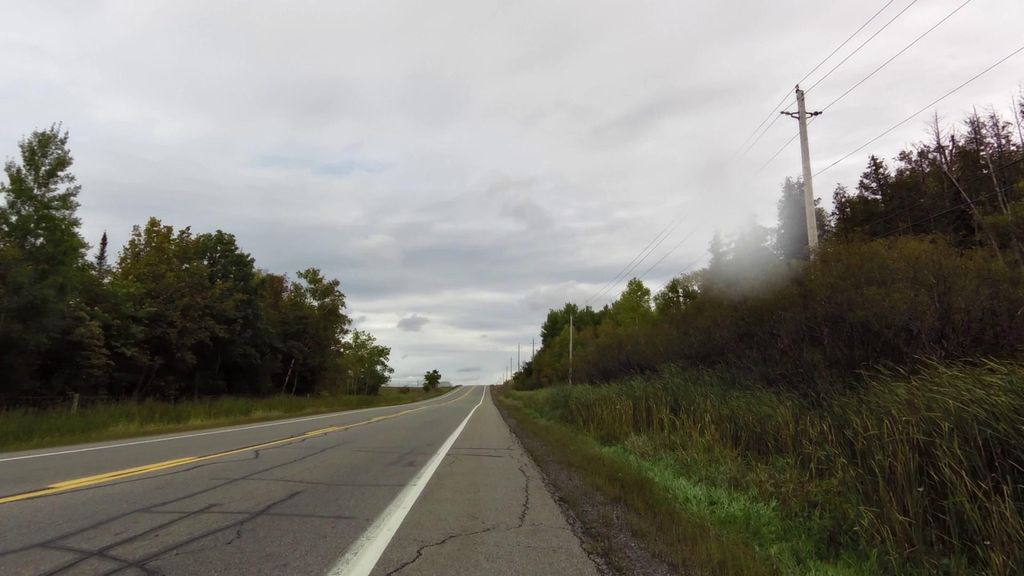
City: ottawa-gatineau